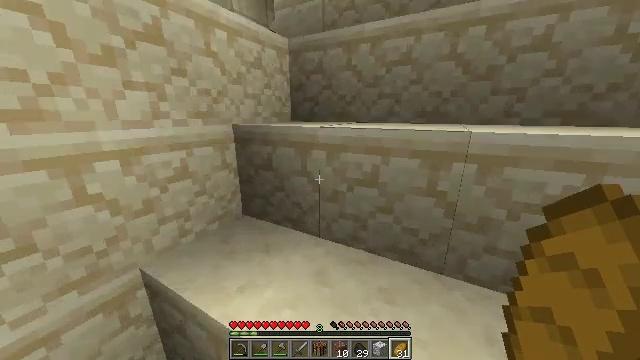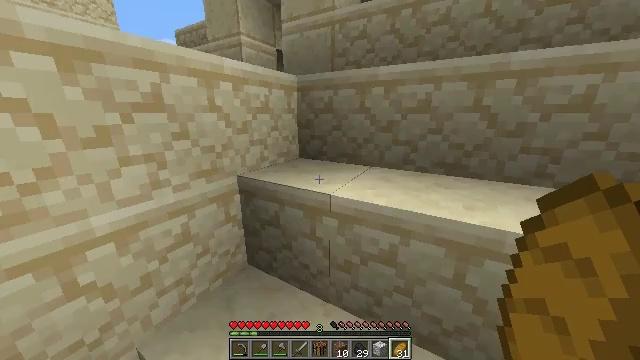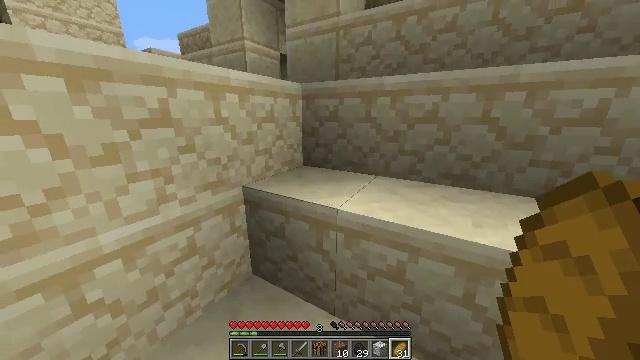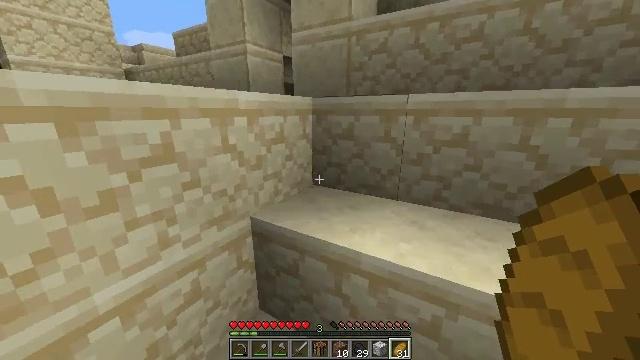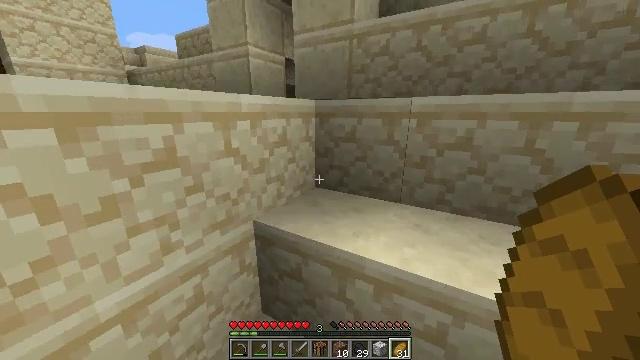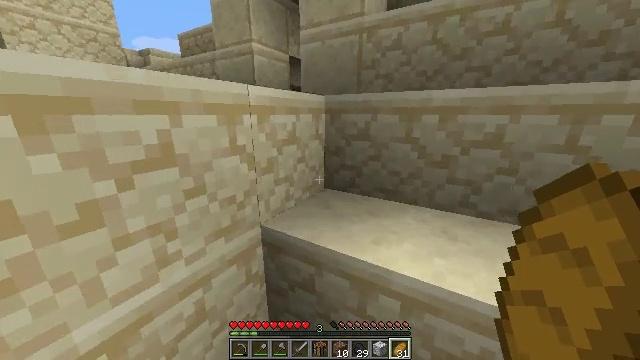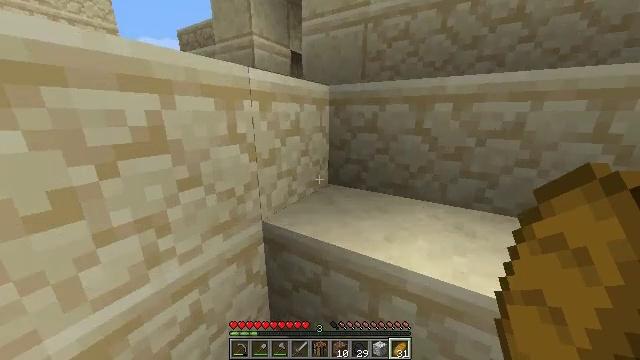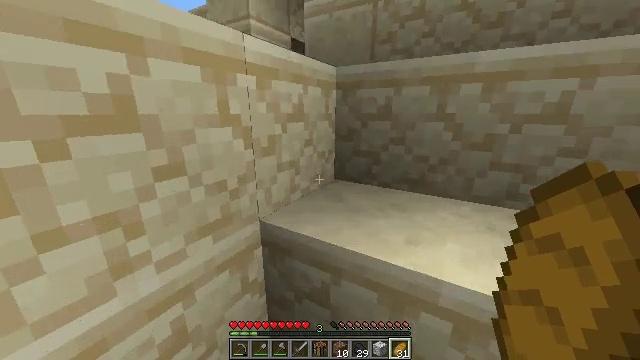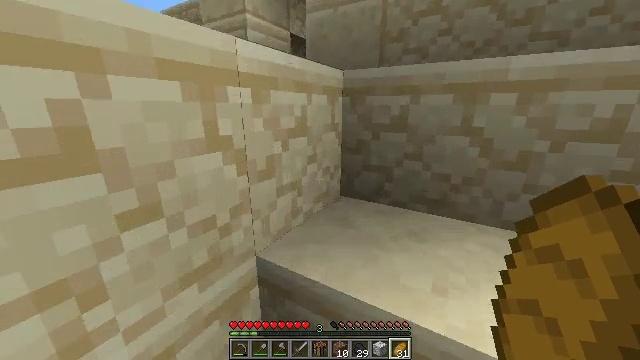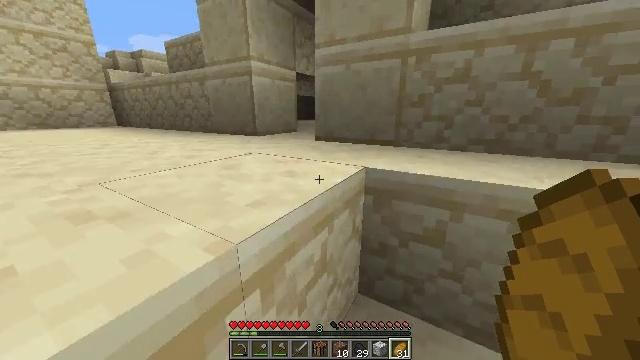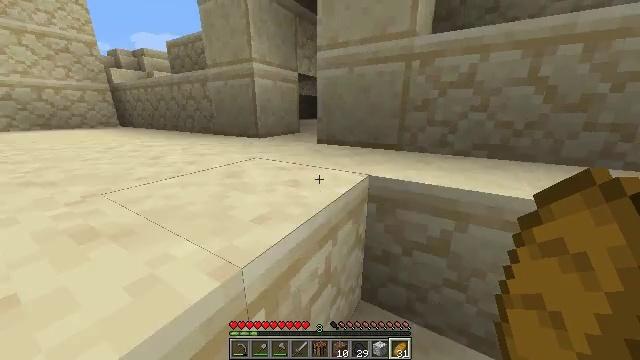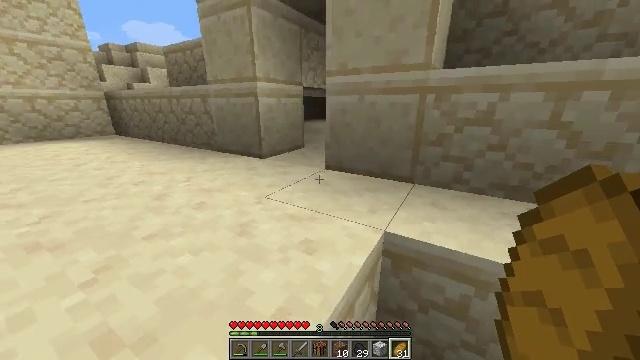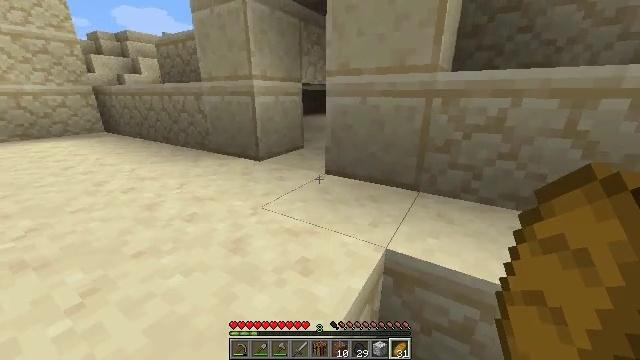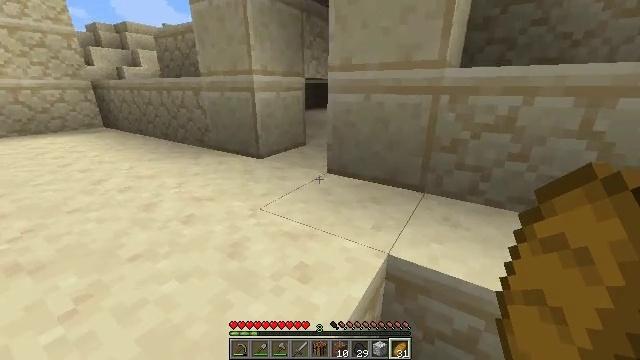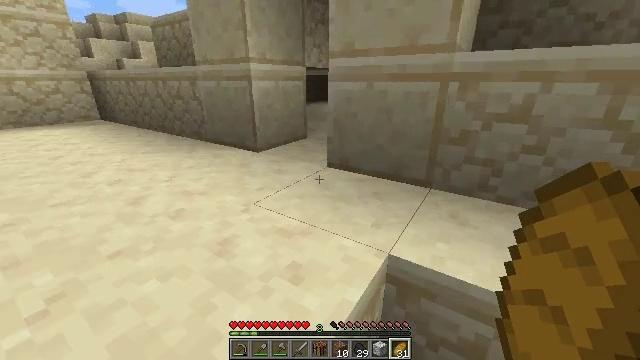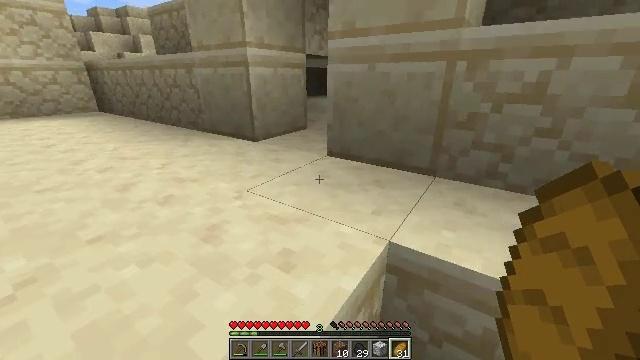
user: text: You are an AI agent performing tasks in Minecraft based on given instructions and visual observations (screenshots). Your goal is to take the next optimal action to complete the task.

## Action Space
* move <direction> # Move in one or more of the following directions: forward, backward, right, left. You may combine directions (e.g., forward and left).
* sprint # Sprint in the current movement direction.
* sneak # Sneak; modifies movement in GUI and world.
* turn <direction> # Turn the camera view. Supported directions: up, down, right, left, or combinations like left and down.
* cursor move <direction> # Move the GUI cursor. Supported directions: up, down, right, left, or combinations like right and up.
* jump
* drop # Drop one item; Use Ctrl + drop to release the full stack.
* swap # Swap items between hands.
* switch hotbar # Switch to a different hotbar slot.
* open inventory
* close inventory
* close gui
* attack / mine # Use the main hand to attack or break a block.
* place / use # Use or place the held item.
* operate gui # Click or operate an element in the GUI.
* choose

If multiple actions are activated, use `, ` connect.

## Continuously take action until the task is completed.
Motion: motion action
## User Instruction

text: Break the orange terracotta for materials.
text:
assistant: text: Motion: move forward, sprint, turn left, jump
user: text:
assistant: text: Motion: move forward, sprint, jump
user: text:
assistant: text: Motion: move forward, sprint
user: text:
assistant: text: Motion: move forward, sprint
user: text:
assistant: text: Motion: move forward, sprint
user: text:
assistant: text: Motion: move forward, sprint
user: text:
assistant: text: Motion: move forward, sprint, jump
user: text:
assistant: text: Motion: move forward, sprint, jump
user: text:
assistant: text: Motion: move forward, sprint, jump
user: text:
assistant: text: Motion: move forward, sprint, jump
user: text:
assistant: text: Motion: move forward, sprint
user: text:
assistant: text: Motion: move forward, sprint, turn down
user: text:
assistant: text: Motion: move forward, sprint, turn down
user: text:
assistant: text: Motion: move forward, sprint, turn left
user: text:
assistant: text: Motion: move forward, sprint
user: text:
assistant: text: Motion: move forward, sprint, turn left
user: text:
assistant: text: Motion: move forward and move left, sprint, jump
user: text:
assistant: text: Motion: move forward and move left, sprint, jump
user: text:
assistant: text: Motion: move forward and move left, sprint, jump
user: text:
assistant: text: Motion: move forward and move left, sprint, jump
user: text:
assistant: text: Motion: move forward and move left, sprint
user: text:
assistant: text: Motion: move forward and move left, sprint
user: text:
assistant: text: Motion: move forward and move left, sprint, turn right
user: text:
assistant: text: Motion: move forward and move left, sprint, turn right and down
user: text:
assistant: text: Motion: move forward and move left, sprint, turn right
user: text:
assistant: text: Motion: move forward and move left, sprint, turn right and down
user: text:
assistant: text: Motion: move forward and move left, sprint, turn right
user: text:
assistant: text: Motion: move forward and move left, sprint, turn right
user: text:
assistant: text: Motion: move forward, sprint
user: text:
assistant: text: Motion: move forward, sprint, turn right